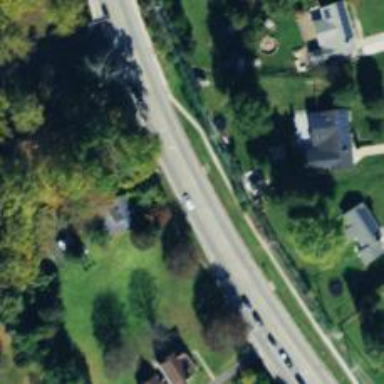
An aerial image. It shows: Secondary road.